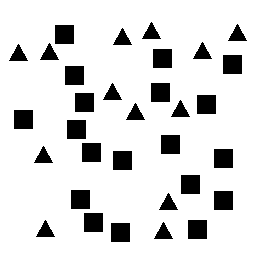
Squares: 19
Triangles: 13
Stars: 0
Total shapes: 32